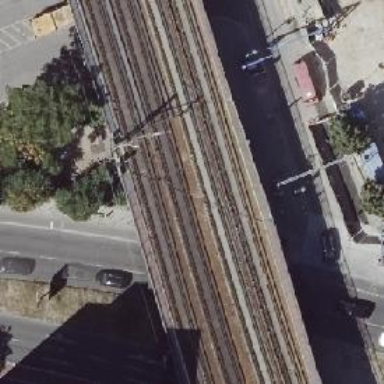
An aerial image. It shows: Viaduct railway bridge with electrified contact lines. The railway is ballastless.